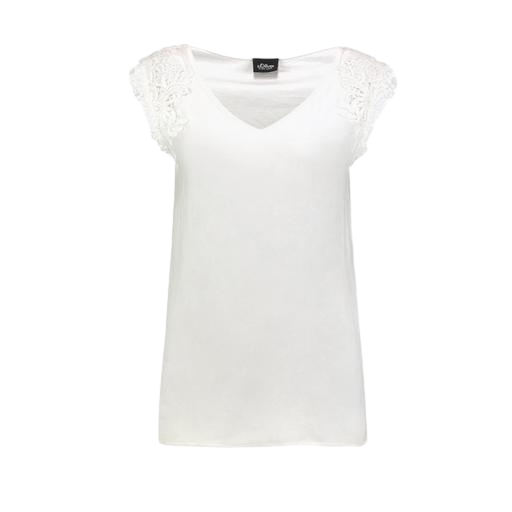
white lace muscle t-shirt, white lace t-shirt, white lace tee, white background